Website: home-depot
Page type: delivery-shipping
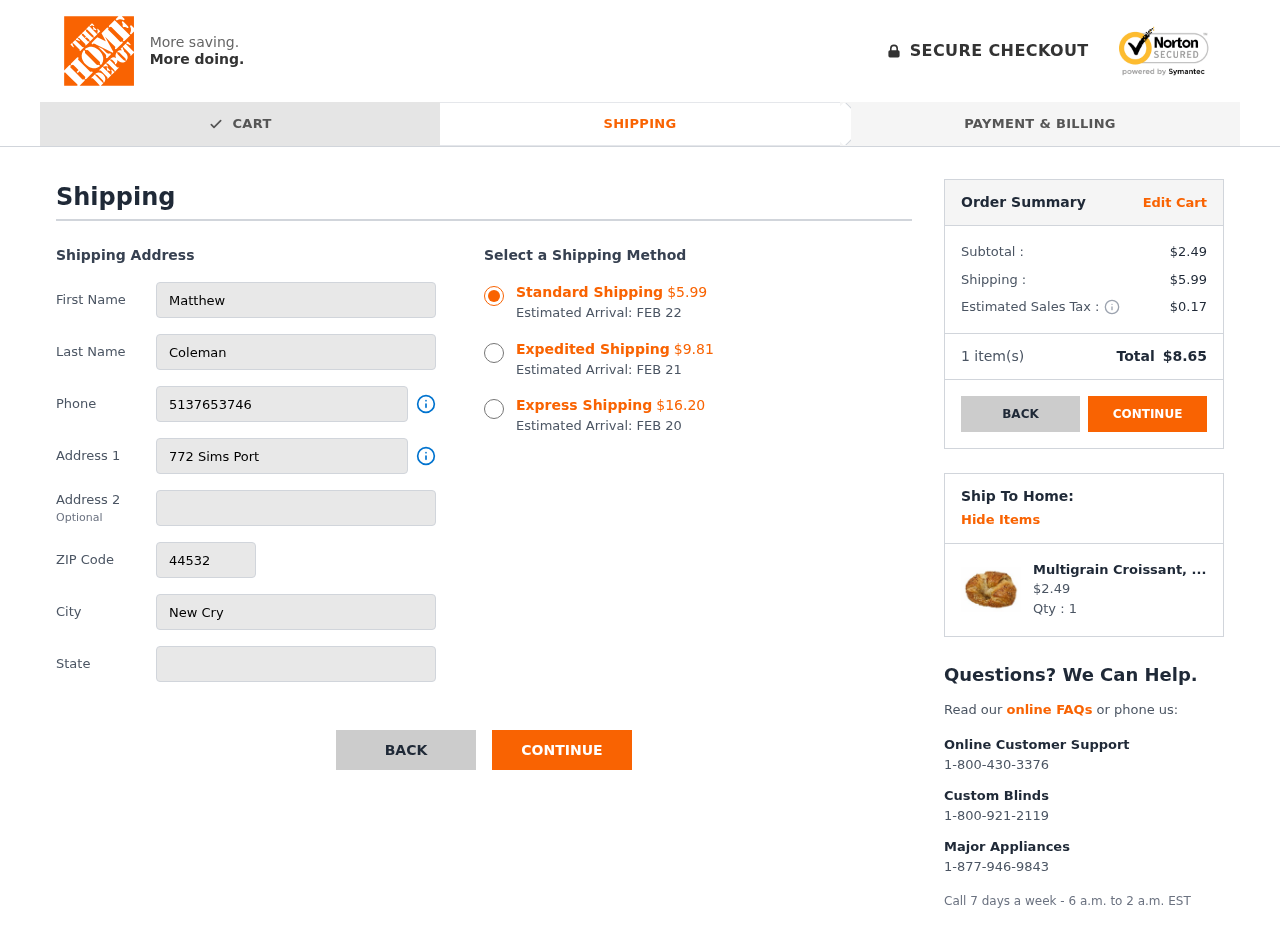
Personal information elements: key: PII_CITY
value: New Crystalhaven
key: PII_FIRSTNAME
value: Matthew
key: PII_LASTNAME
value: Coleman
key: PII_PHONE
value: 5137653746
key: PII_POSTCODE
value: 44532
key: PII_STATE
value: Texas
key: PII_STREET
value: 772 Sims Port
Product elements: key: PRODUCT1_NAME
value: Multigrain Croissant, 3.5 oz
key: PRODUCT1_PRICE
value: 2.49
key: PRODUCT1_QUANTITY
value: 1
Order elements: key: ORDER_SHIPPING_COST_STANDARD
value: $5.99
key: ORDER_DELIVERY_DATE
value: FEB 22
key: ORDER_SHIPPING_COST_EXPEDITED
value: $9.81
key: ORDER_DELIVERY_DATE_EXPEDITED
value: FEB 21
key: ORDER_SHIPPING_COST_EXPRESS
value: $16.20
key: ORDER_DELIVERY_DATE_EXPRESS
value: FEB 20
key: ORDER_SUBTOTAL
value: $2.49
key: ORDER_SHIPPING_COST
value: $5.99
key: ORDER_TAX
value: $0.17
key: ORDER_NUM_ITEMS
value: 1
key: ORDER_TOTAL
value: $8.65